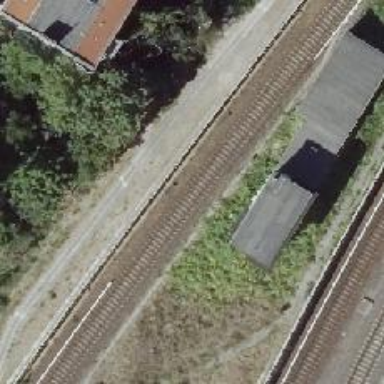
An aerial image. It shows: Railway signal.